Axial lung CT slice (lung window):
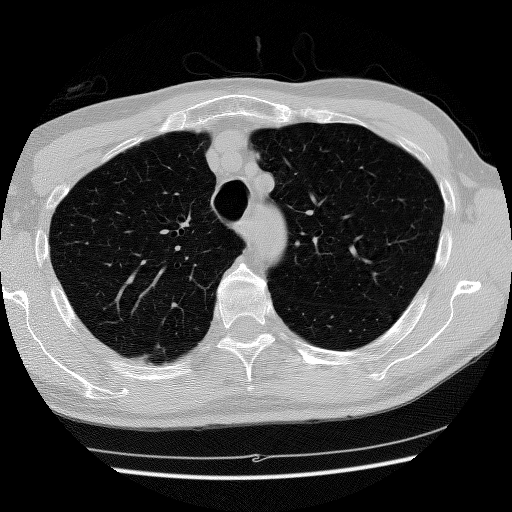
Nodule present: no